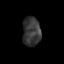
Tissue: prostate
Cell type: Epithelial cells
Senescence score: 0.2034
Nuclear area (px): 514
Mean DAPI intensity: 55.068